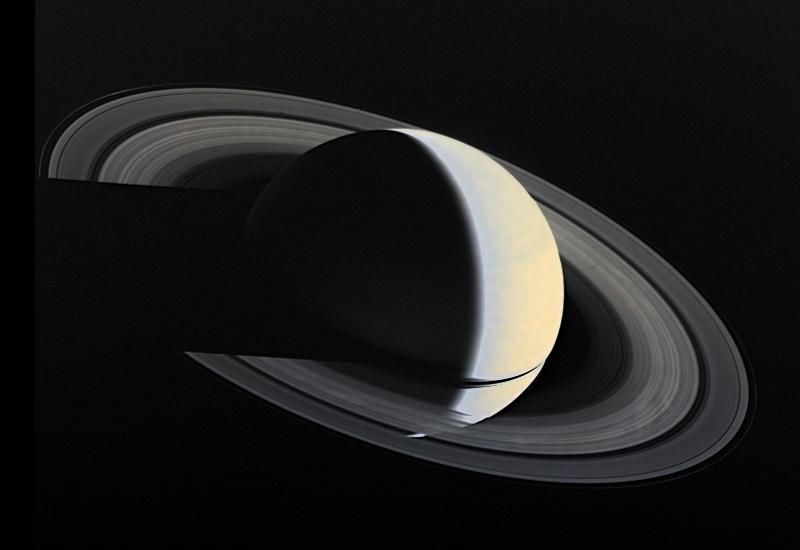
Full-disk Color Image of Crescent Saturn with Rings and Ring Shadows Saturn, Voyager